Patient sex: F
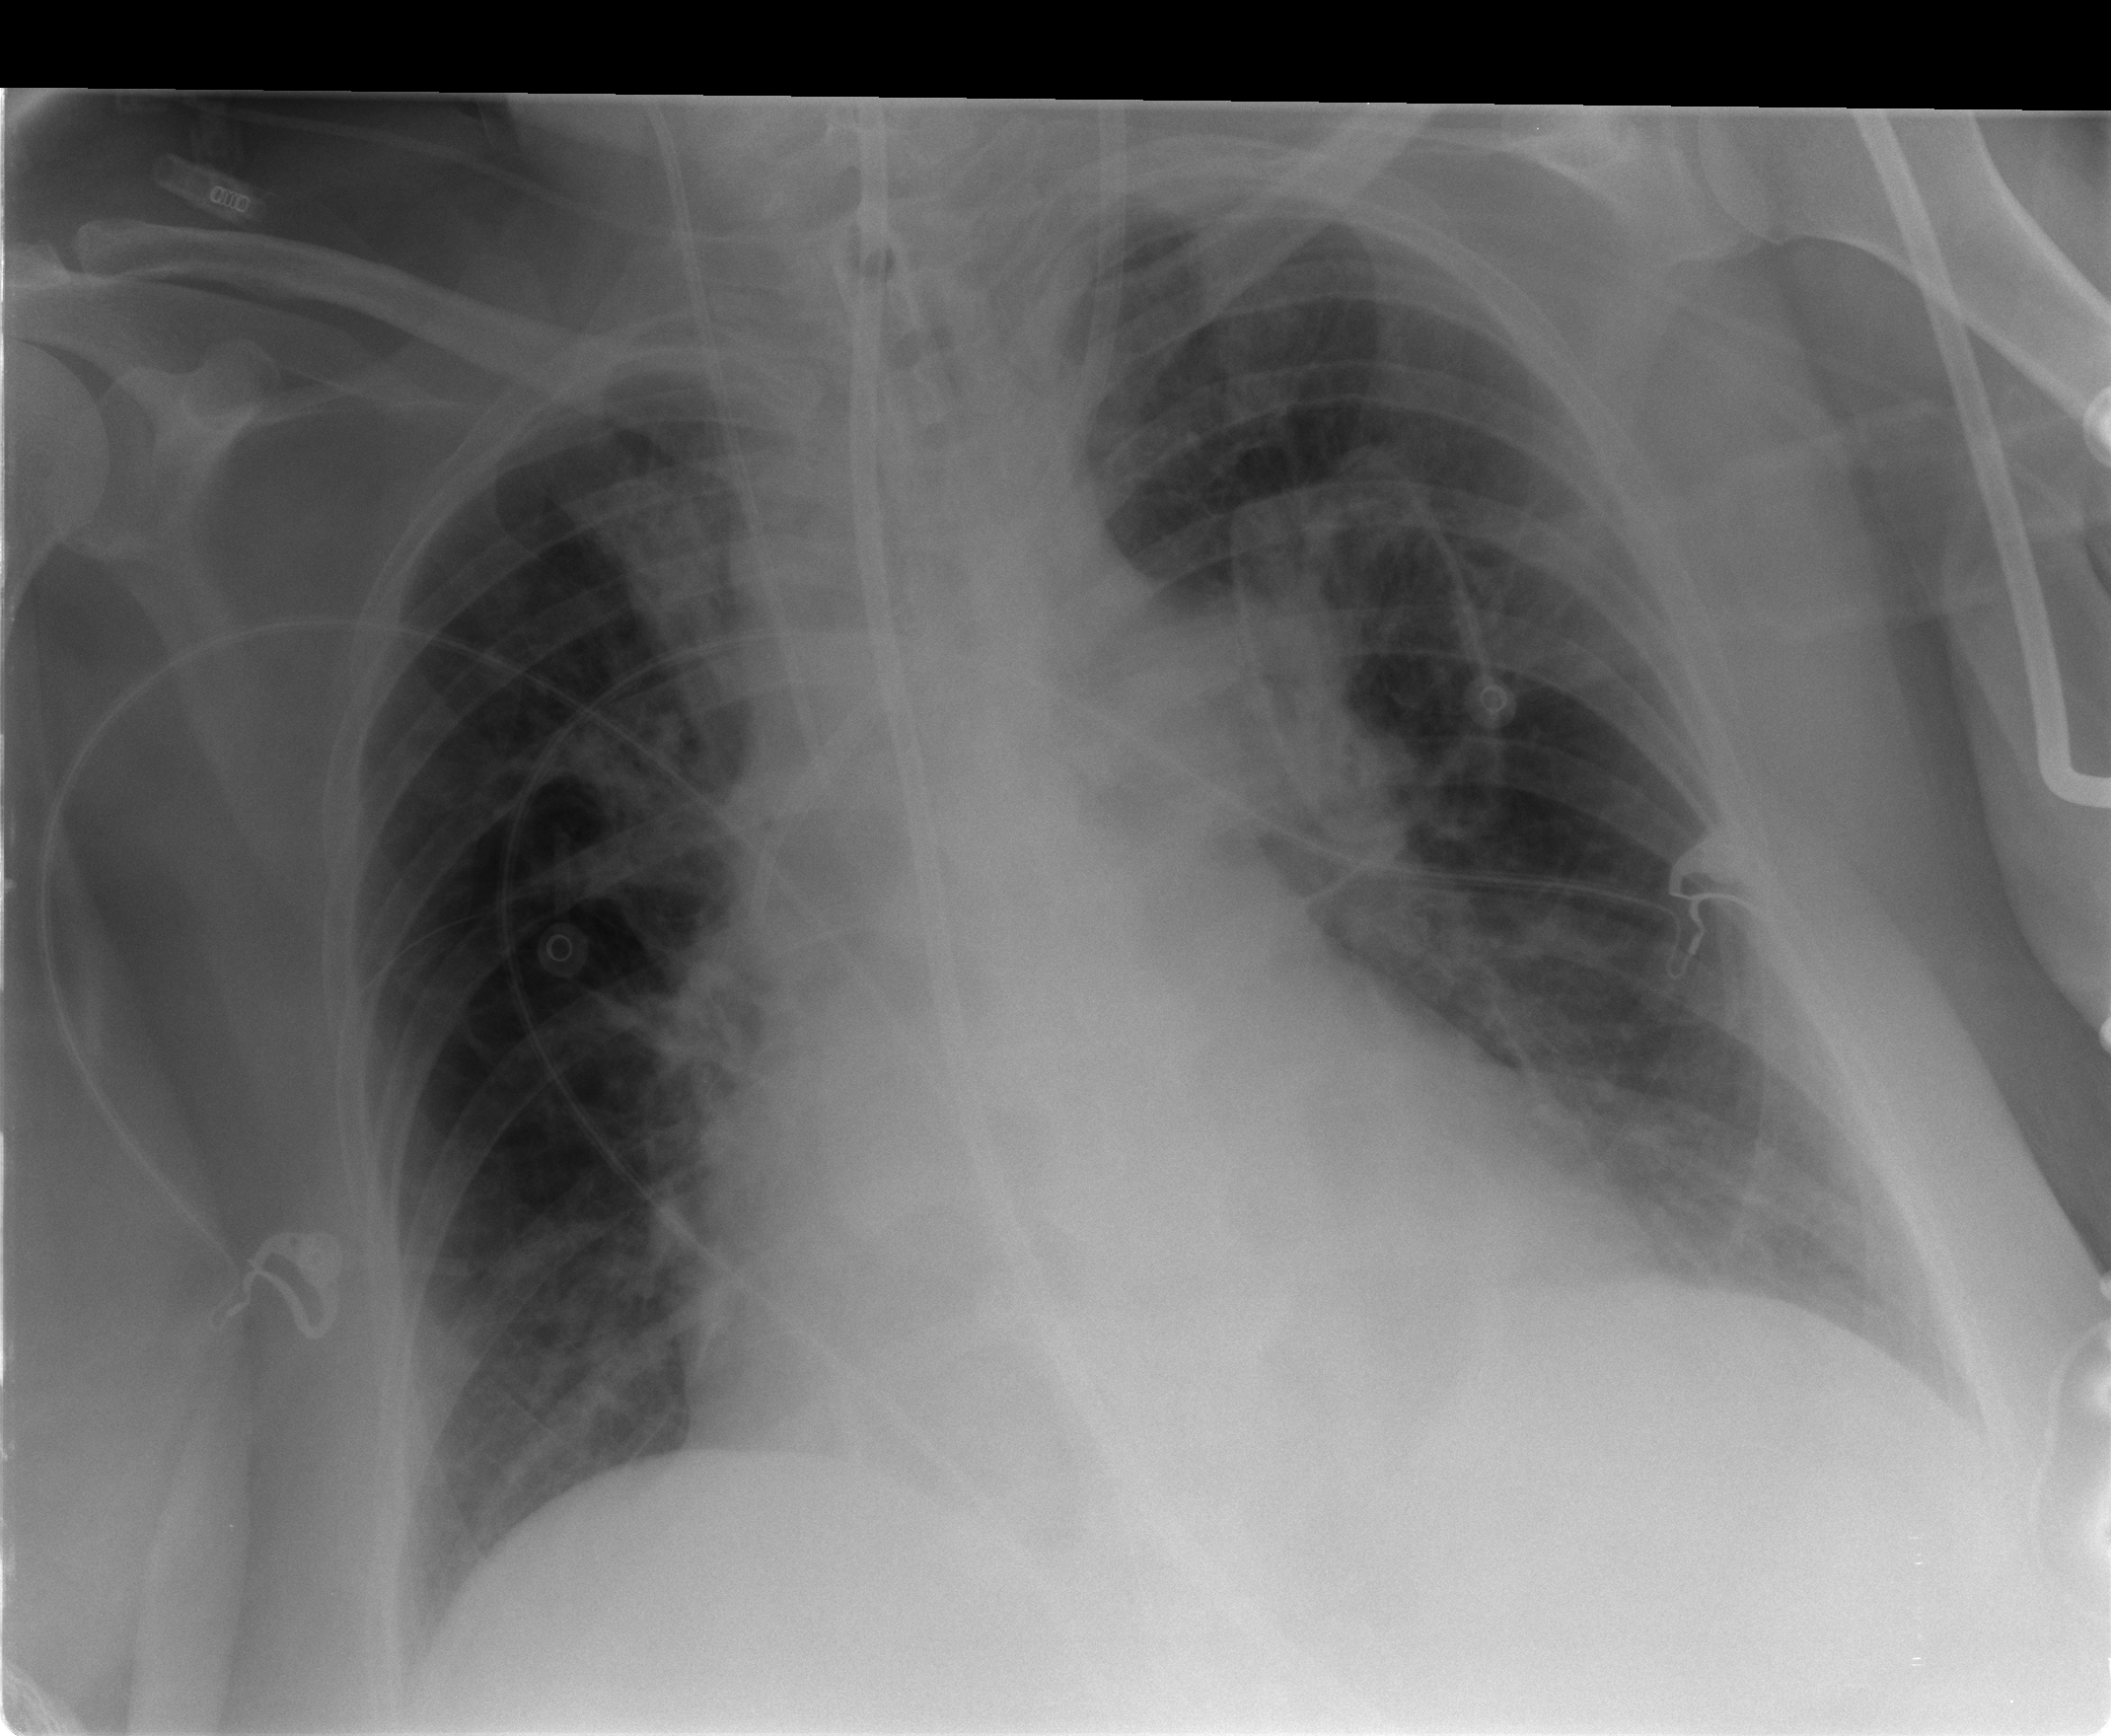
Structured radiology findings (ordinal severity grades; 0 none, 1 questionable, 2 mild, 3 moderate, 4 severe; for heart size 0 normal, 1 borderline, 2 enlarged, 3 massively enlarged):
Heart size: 2
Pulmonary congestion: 0
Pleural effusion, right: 0
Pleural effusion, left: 0
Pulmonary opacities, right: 2
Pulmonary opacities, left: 1
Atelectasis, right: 0
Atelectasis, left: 0